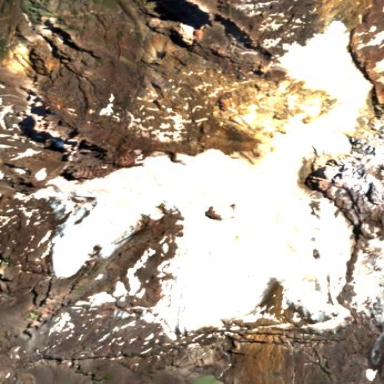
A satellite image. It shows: Stunning view of glacier.